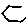
Label: hexagon